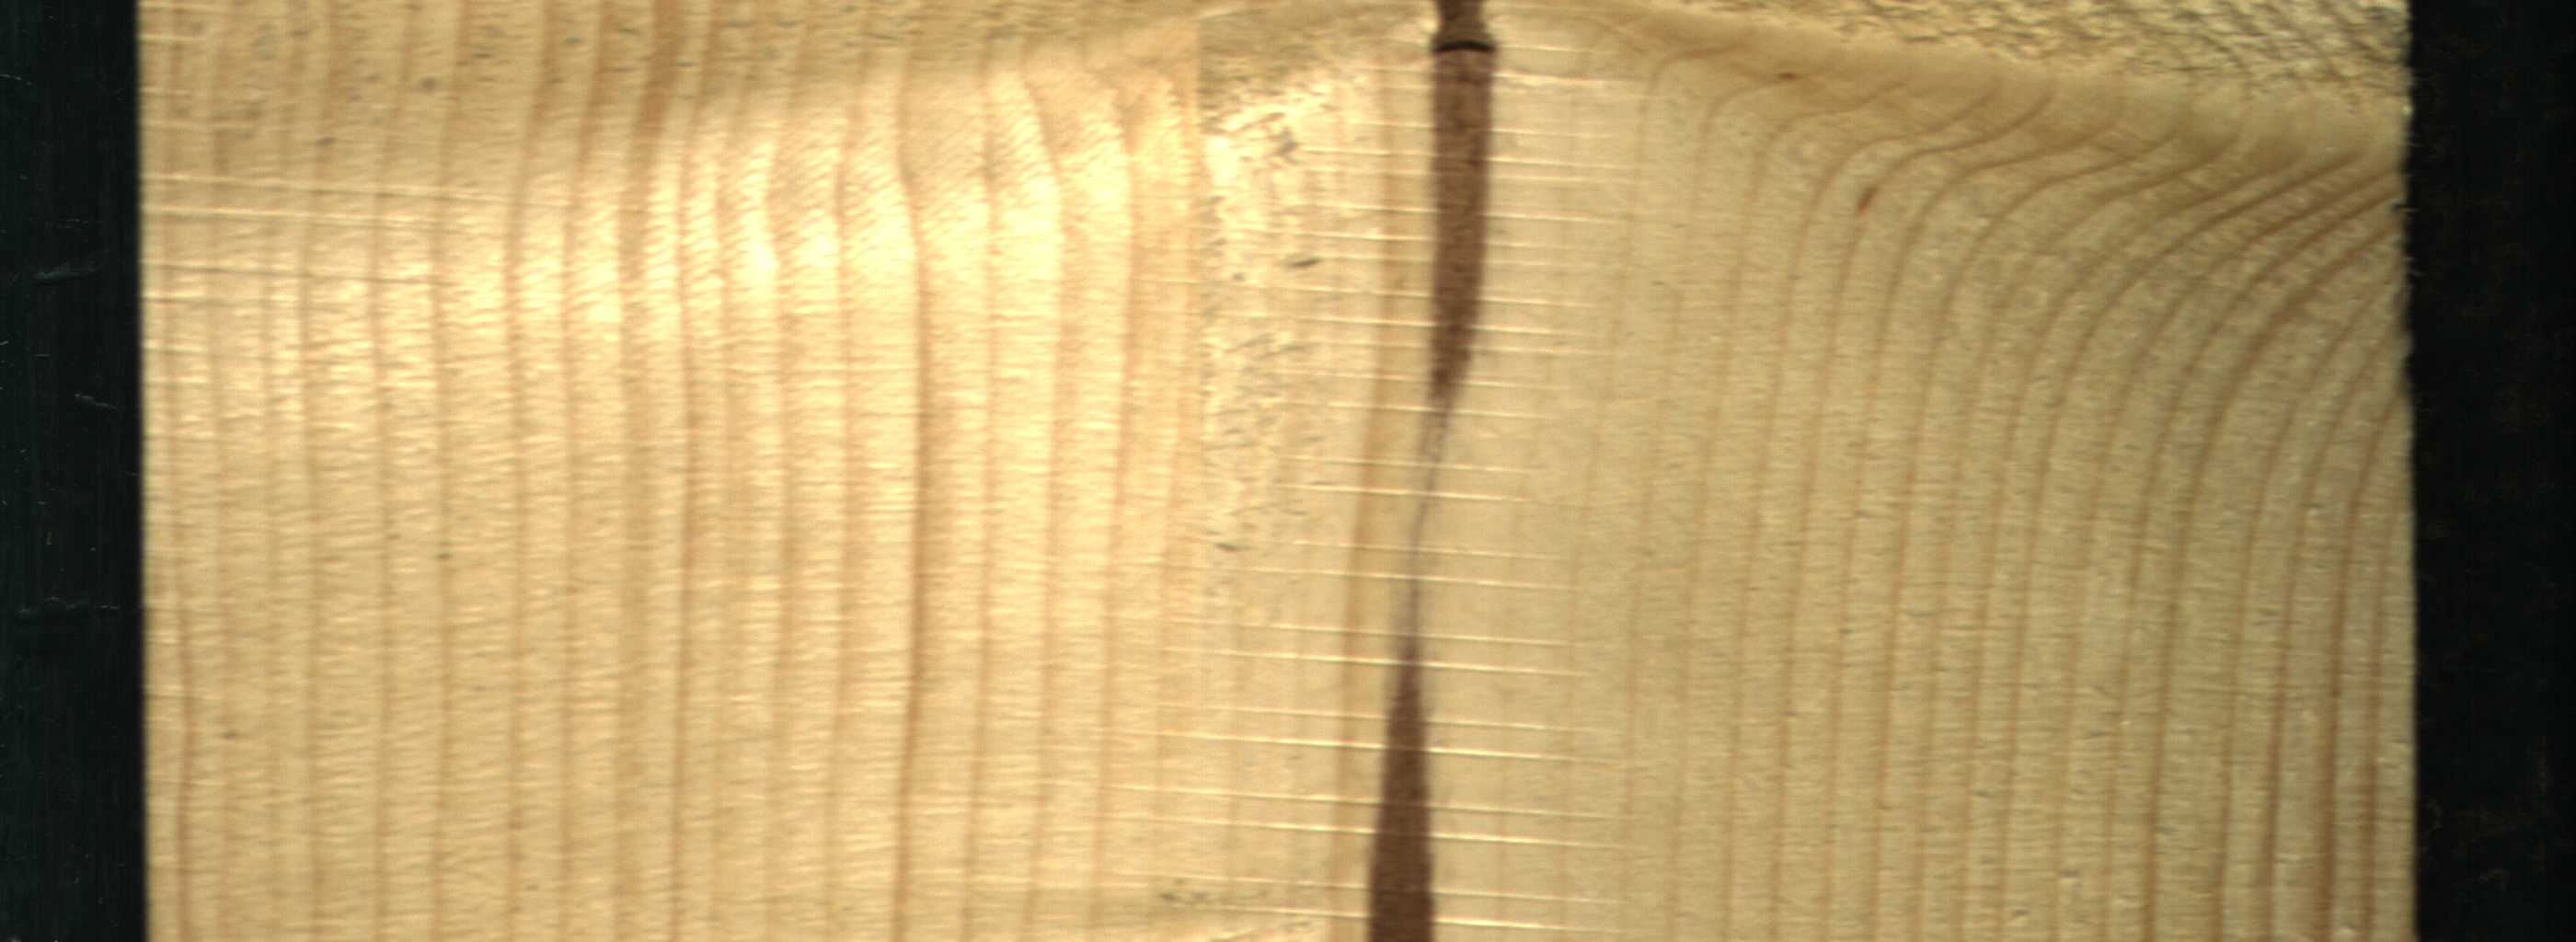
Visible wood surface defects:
Marrow
Marrow